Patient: sex F, age 70
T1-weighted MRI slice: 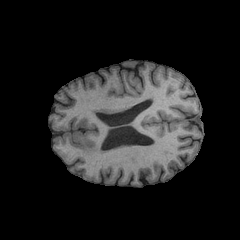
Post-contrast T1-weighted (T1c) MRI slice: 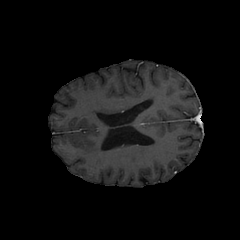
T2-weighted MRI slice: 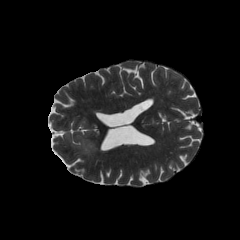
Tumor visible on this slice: yes
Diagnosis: Oligodendroglioma, IDH-mutant, 1p/19q-codeleted
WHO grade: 2